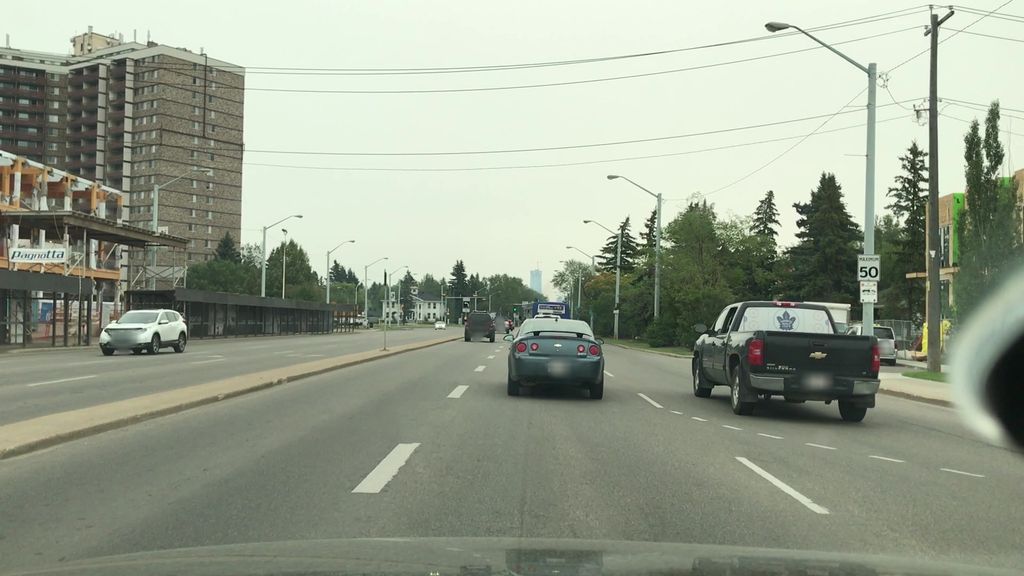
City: edmonton